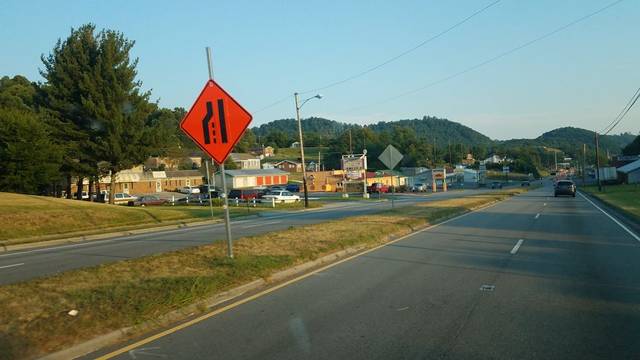
Region: United States
Coordinates: 36.616, -82.568